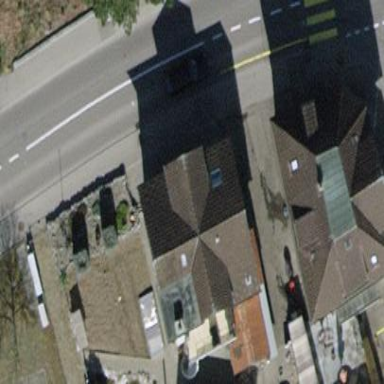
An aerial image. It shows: Detached building with gabled roof.